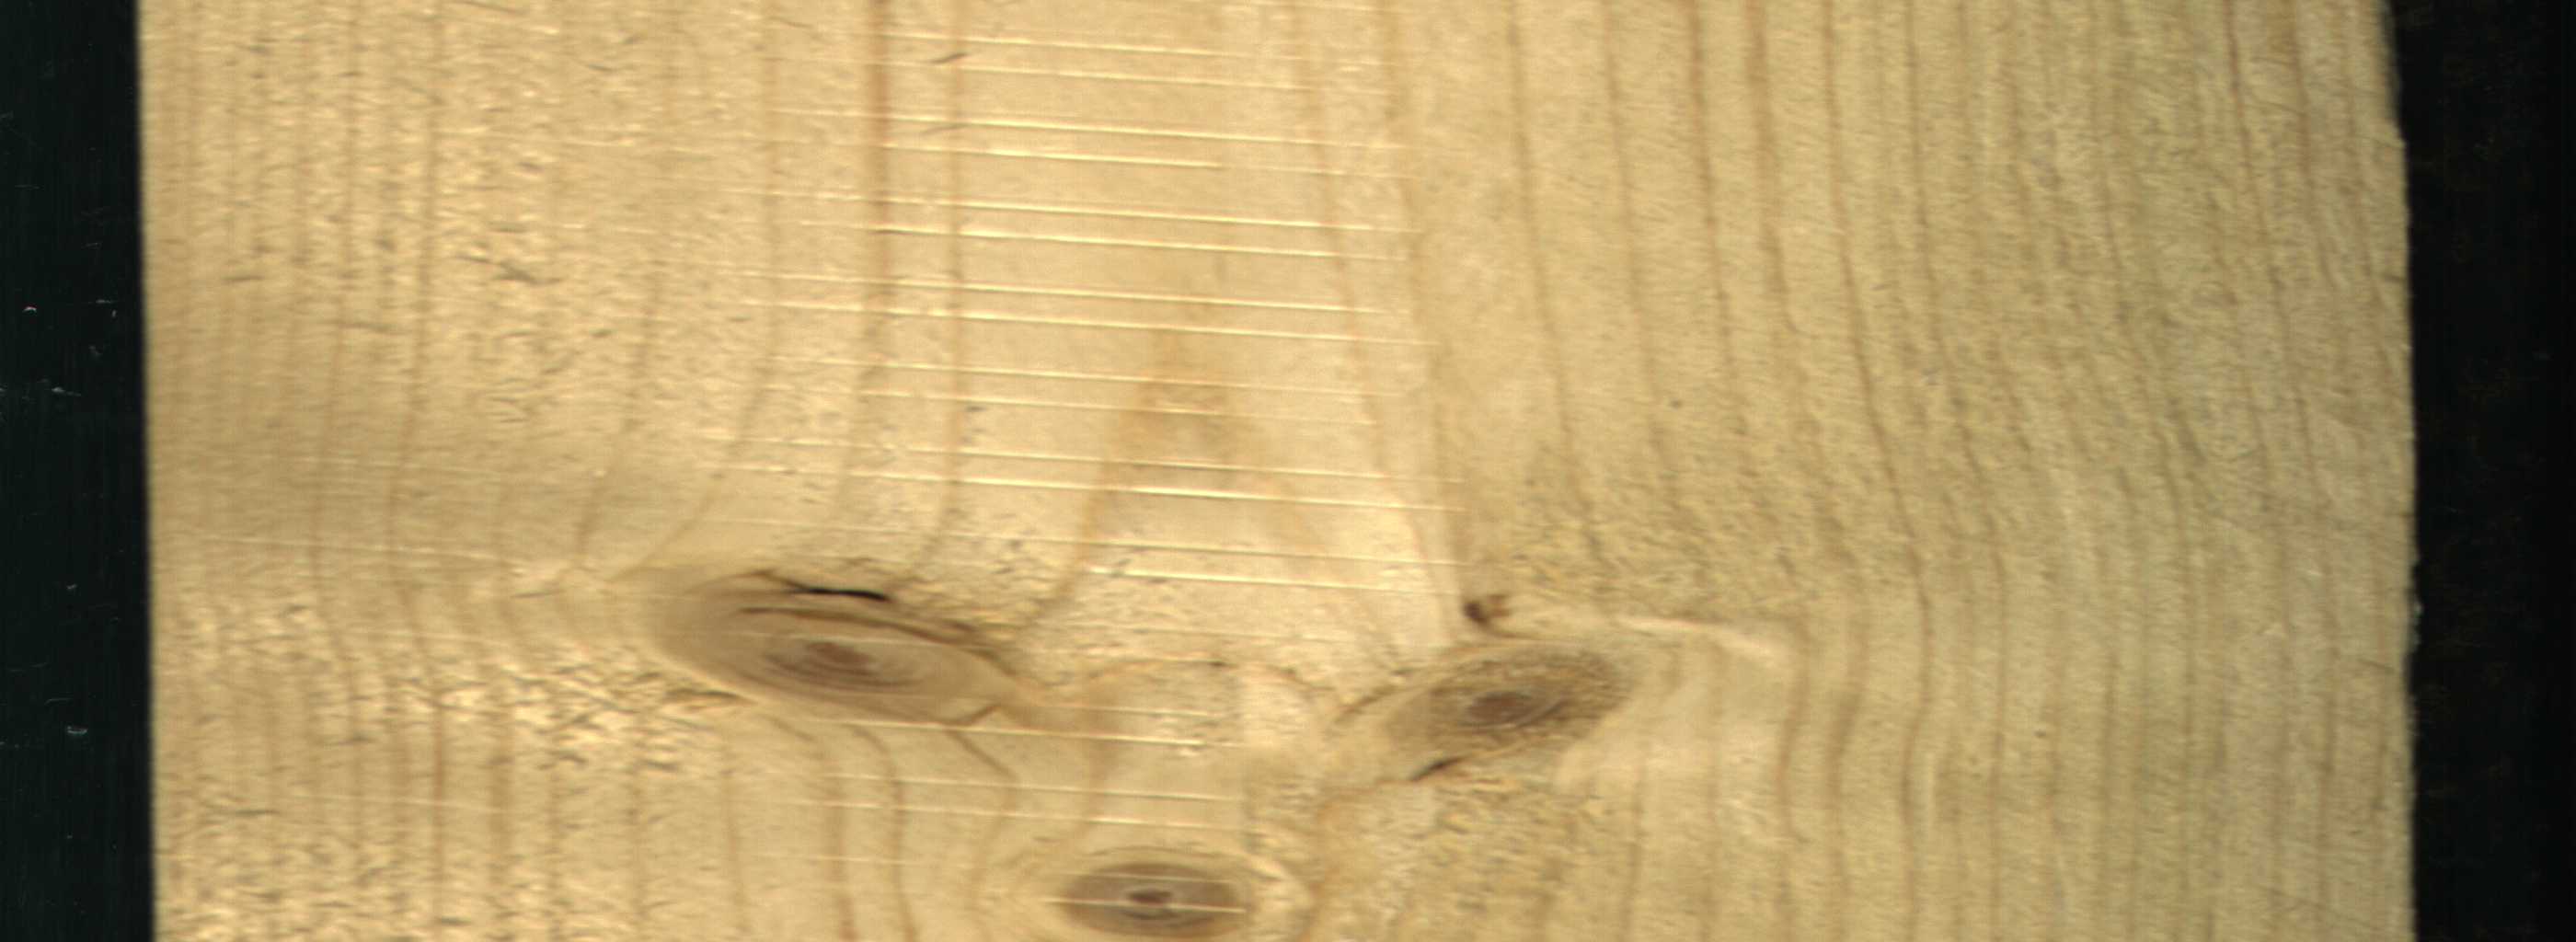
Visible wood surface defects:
Live_Knot
Live_Knot
Live_Knot